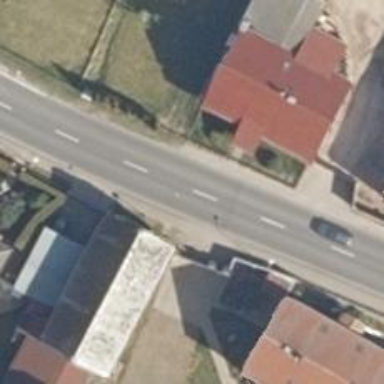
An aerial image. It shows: Secondary road with asphalt surface.